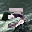
Label: 3